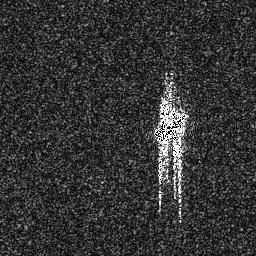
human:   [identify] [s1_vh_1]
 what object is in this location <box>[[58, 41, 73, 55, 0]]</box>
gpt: <ref>1 medium ship at the center</ref>